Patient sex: F
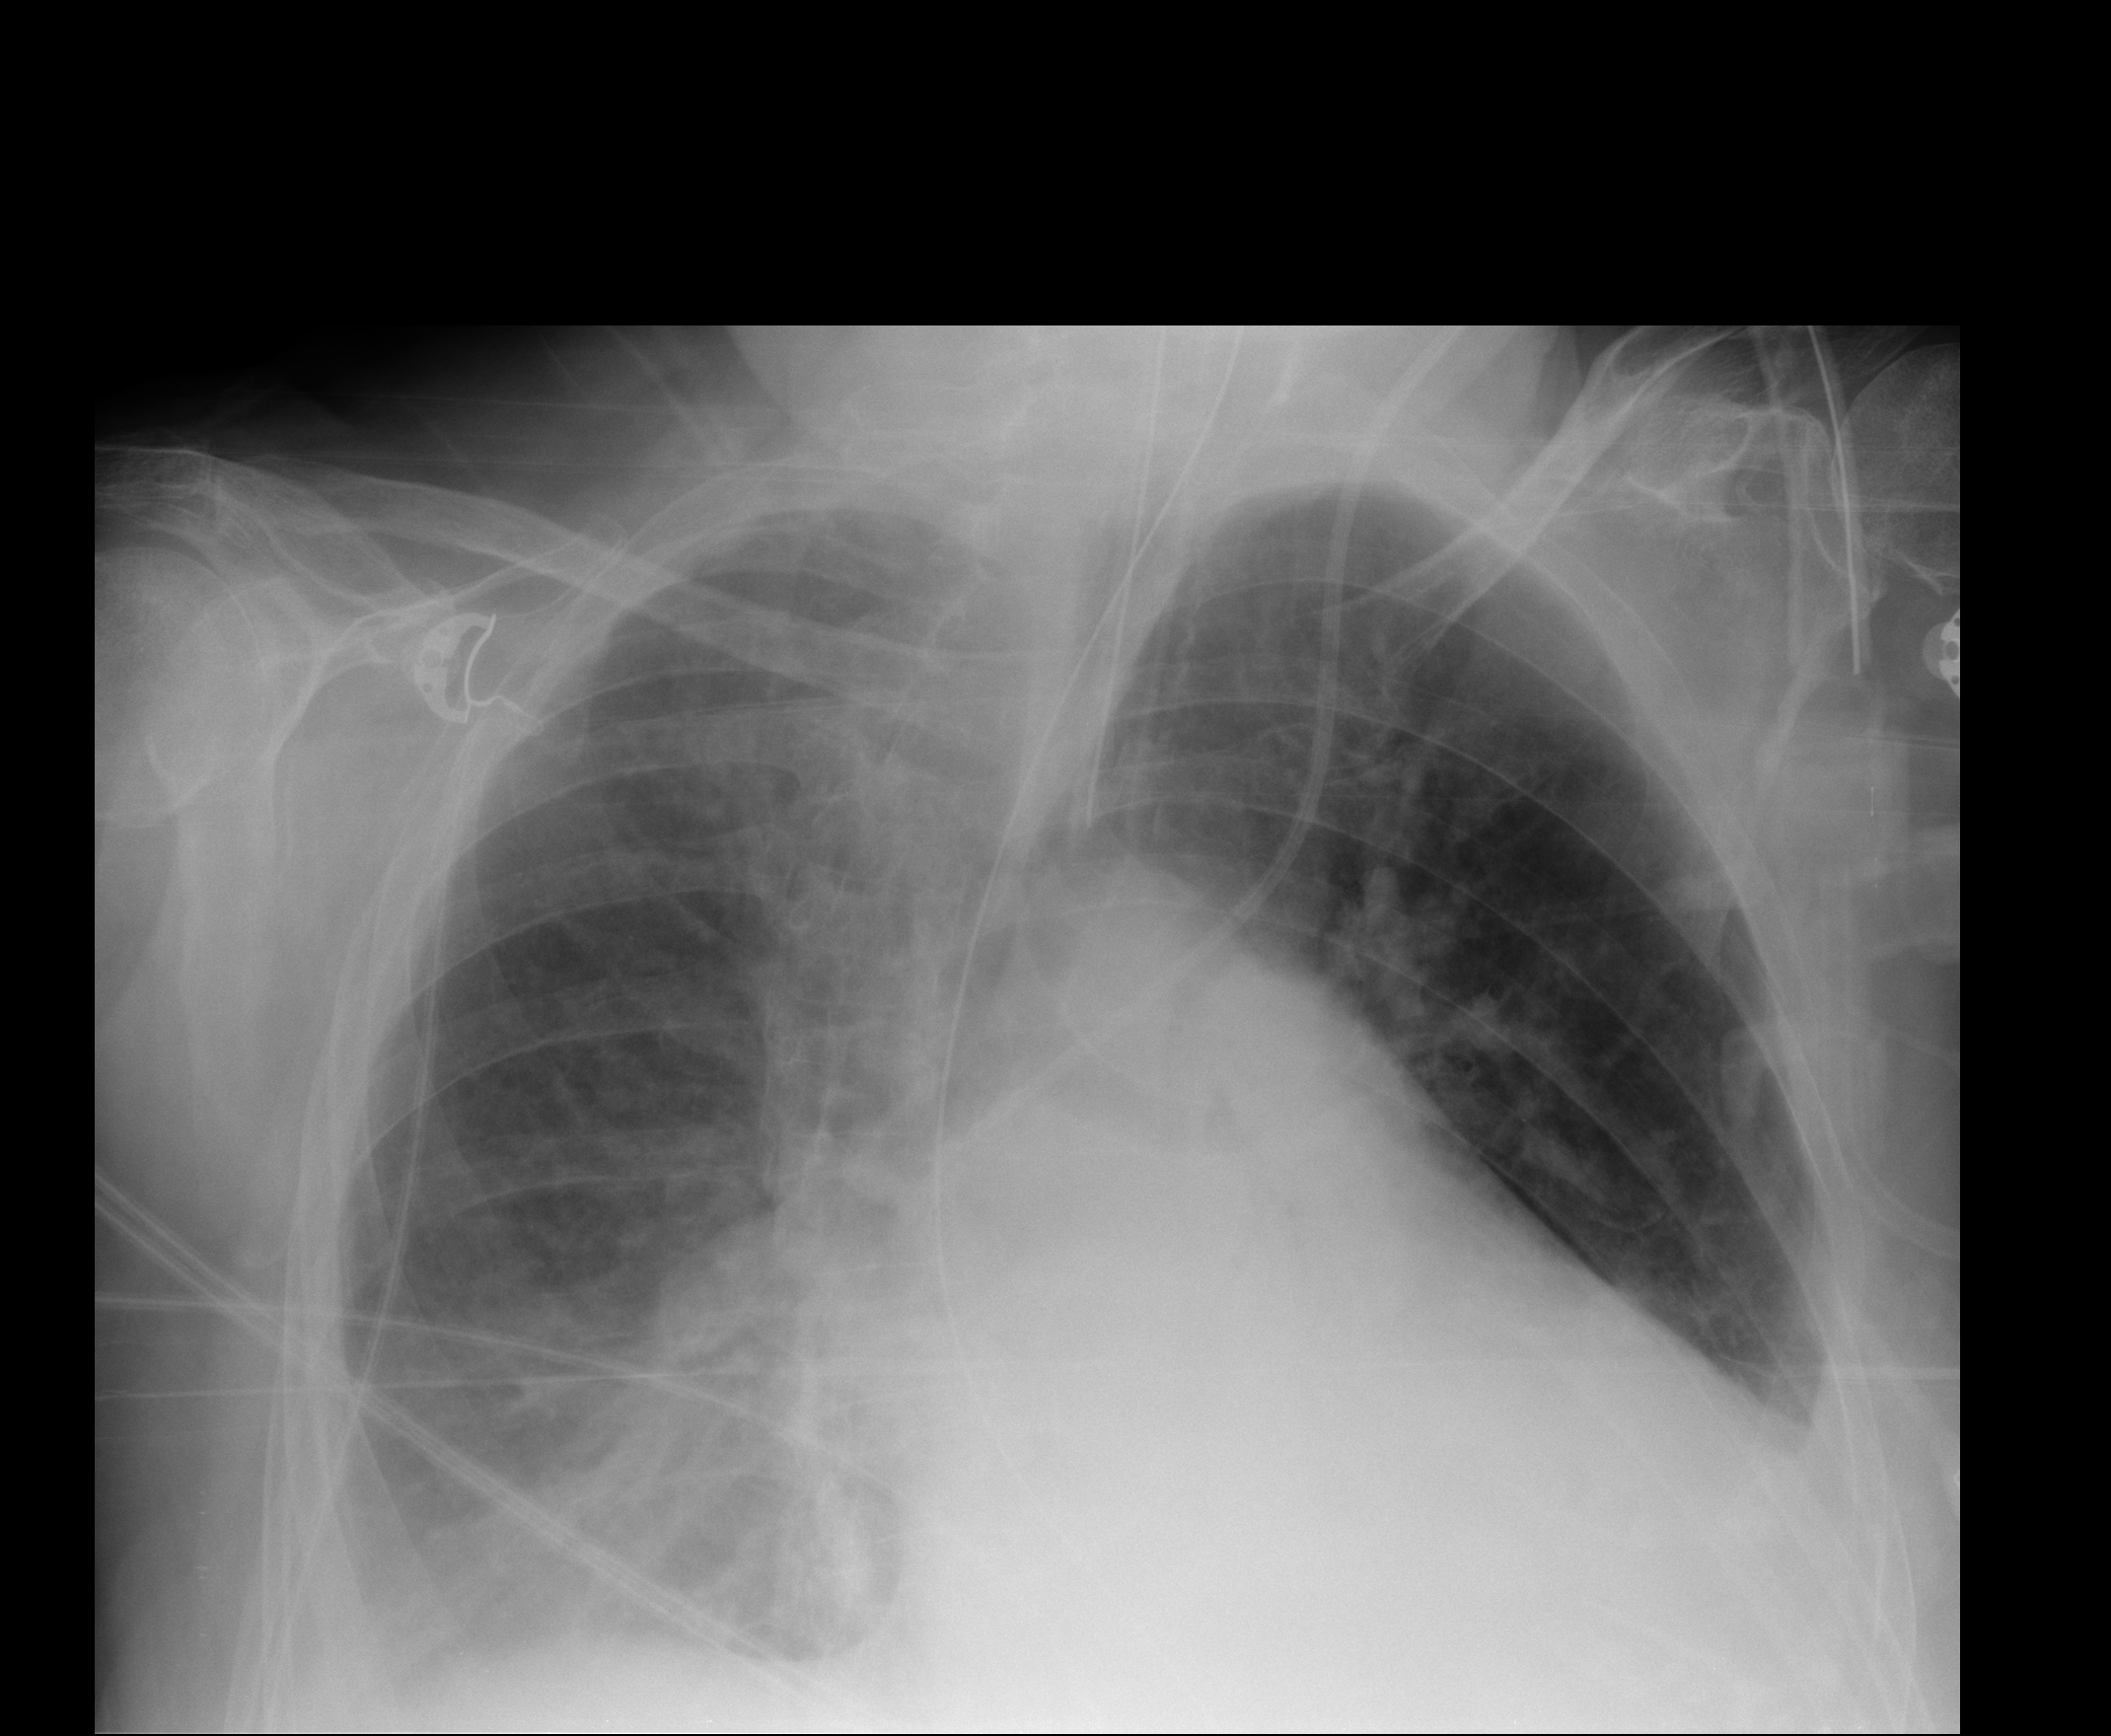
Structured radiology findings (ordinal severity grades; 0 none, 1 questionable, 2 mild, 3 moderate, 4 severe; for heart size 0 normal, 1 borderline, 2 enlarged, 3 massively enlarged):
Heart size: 2
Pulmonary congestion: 3
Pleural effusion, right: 2
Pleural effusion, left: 1
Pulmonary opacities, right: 1
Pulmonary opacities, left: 0
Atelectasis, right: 2
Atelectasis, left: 2